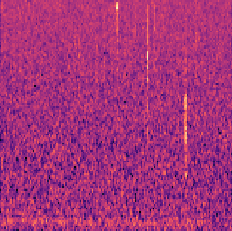
Sound class: Fire crackling